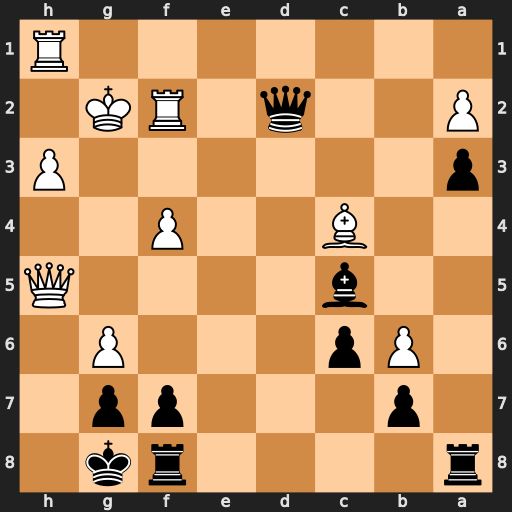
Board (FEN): r4rk1/1p3pp1/1Pp3P1/2b4Q/2B2P2/p6P/P2q1RK1/7R
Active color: b
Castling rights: -
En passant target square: -
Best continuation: Qxf2#